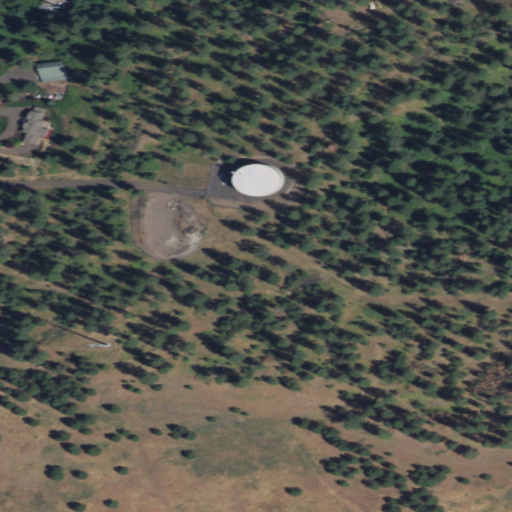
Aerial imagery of mountain in Washington named Layton Hill containing evergreen forest, shrub, grassland, open development, low intensity development, and medium intensity development